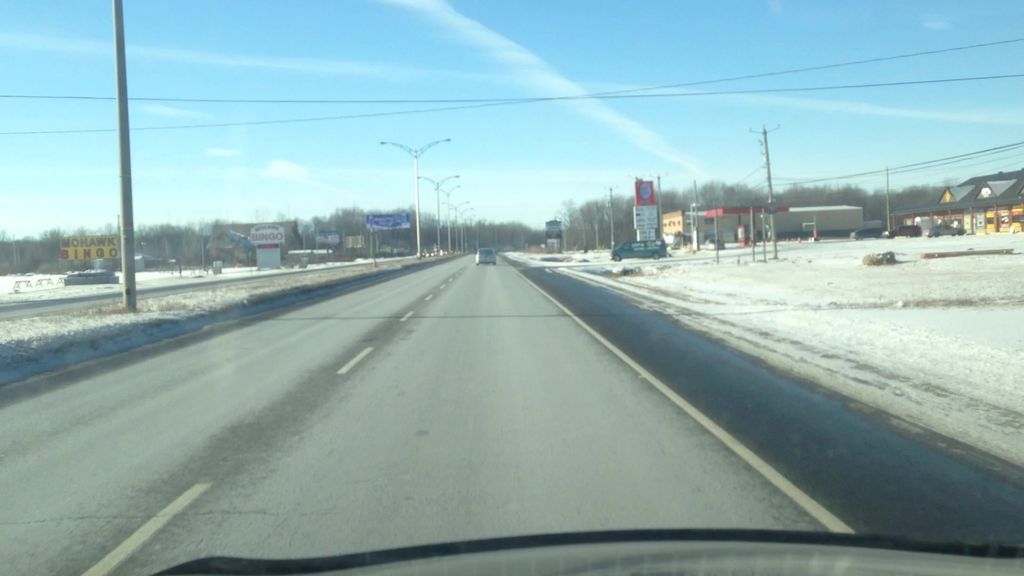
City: montreal